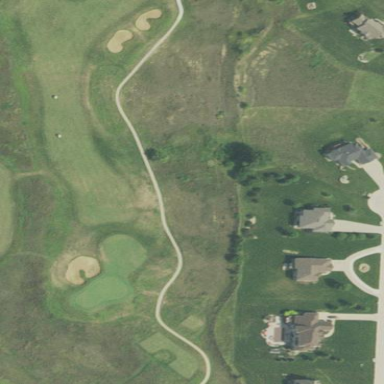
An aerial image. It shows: Rough area on grassy golf course.